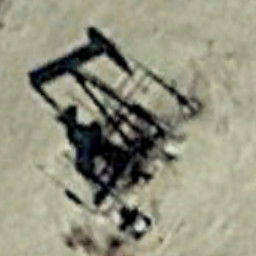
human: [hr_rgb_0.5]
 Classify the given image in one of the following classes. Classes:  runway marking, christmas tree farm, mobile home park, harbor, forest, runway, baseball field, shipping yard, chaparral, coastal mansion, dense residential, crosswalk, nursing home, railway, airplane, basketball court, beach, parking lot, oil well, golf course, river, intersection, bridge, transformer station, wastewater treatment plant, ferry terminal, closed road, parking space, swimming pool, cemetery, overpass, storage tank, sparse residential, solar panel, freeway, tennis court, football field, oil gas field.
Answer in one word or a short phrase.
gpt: oil well